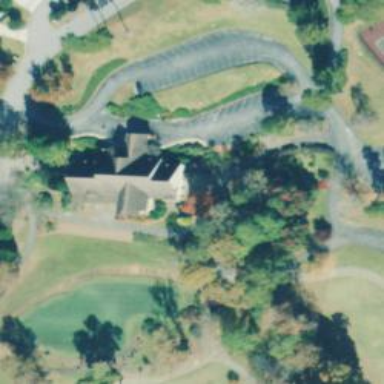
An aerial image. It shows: Golf course.